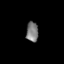
Tissue: lung
Cell type: Epithelial cells
Senescence score: 0.2243
Nuclear area (px): 235
Mean DAPI intensity: 122.574